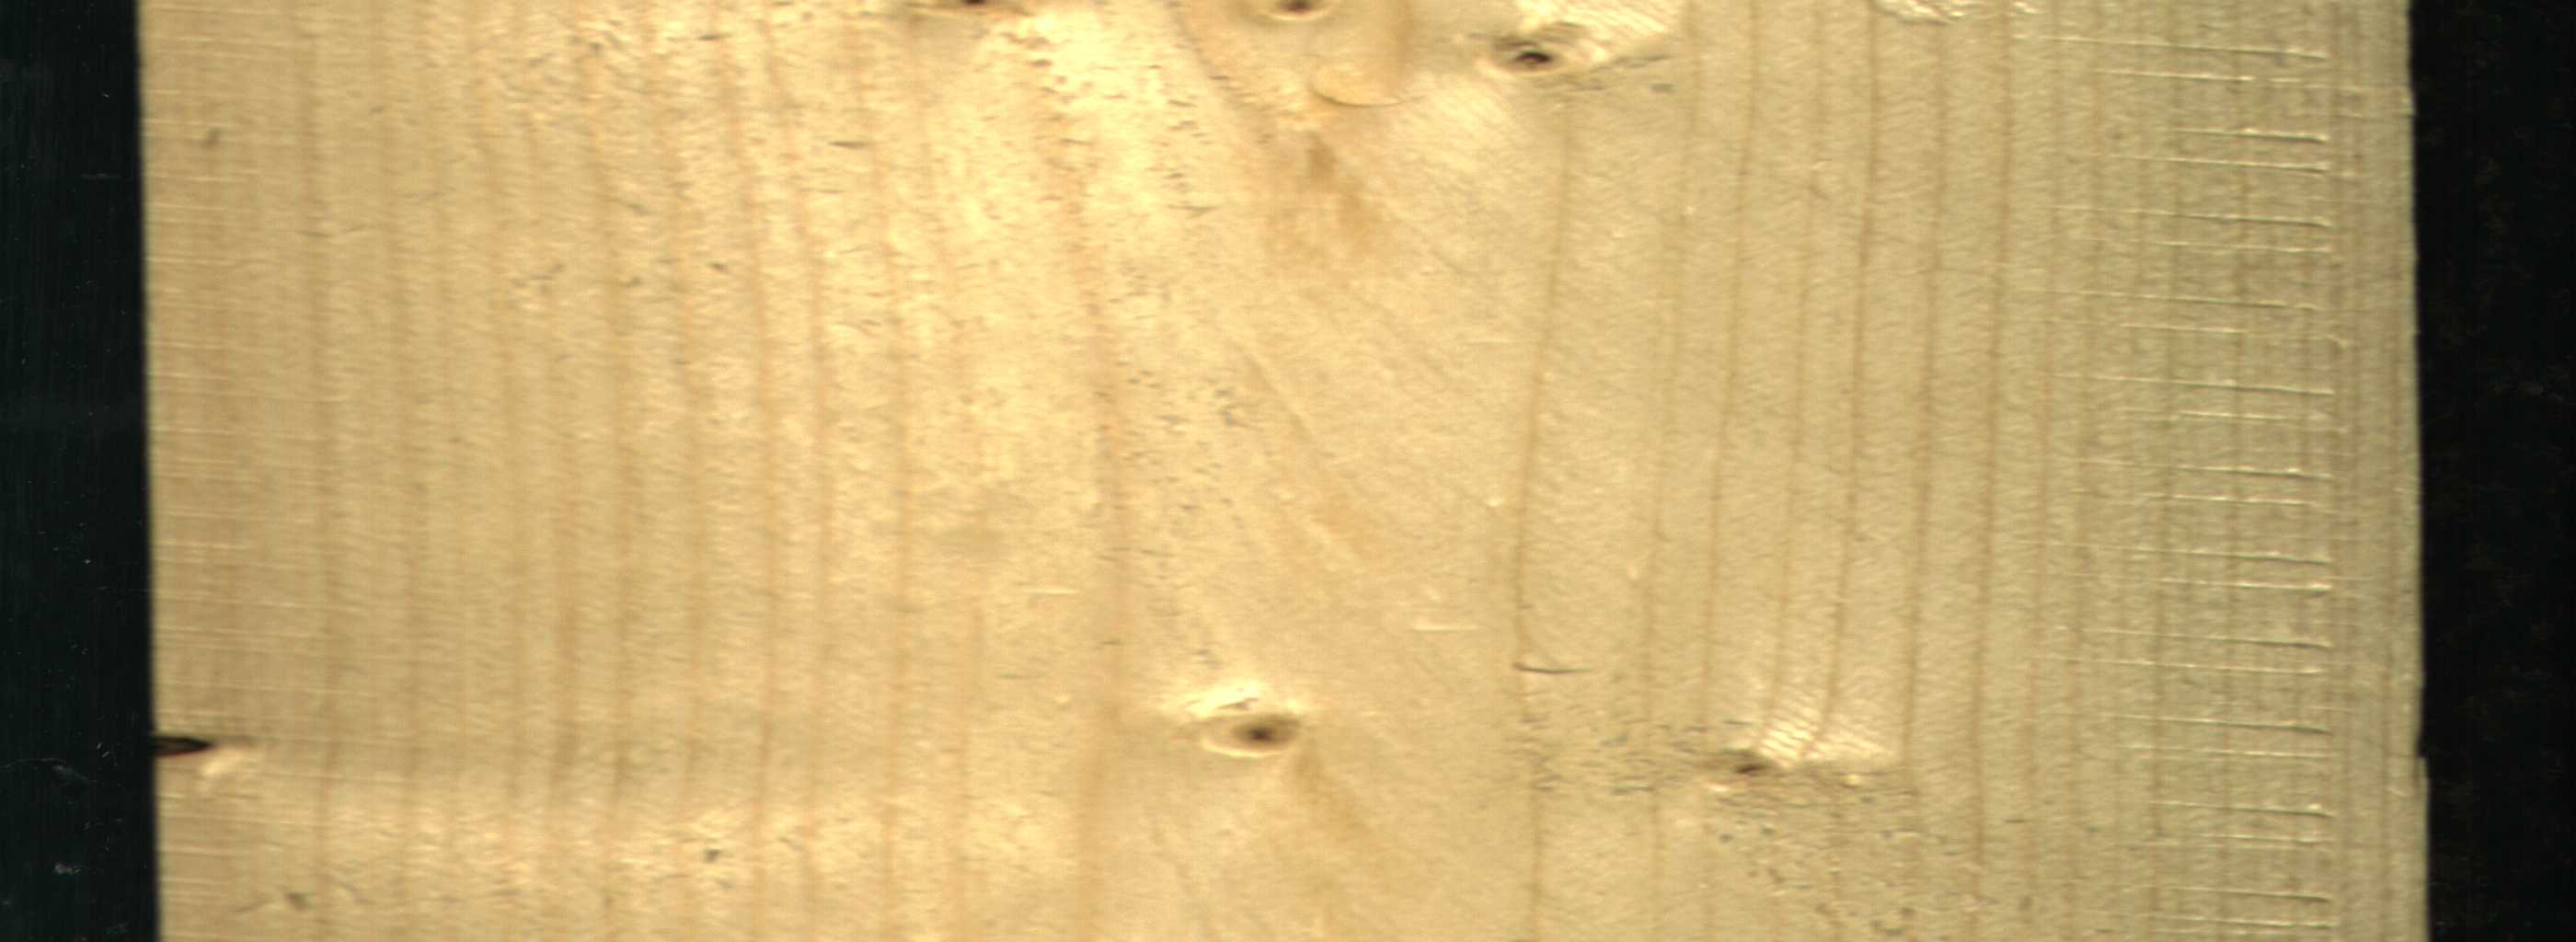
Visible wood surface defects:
Knot_missing
Live_Knot
Live_Knot
Live_Knot